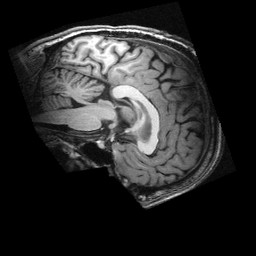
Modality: T1w
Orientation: sagittal
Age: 27
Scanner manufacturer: siemens
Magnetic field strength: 3 T
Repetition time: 2.3 s
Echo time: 0.00336 s